Question: good? In one more test, wanna learn ransack, but I'm in a point that I say WTF, take look image please:

Is all repeat, I know wHy, I put Product.all in index.html.erb:
'''
<%= search_form_for @q do |f| %>
<%= f.label :name_cont, "Name" %>
<br />
<%= f.search_field :name_cont %>
<br />
<%= f.label :hd, "Brand" %>
<br />
<%= f.collection_check_boxes :brand, Product.all, :brand, :brand %>
<br />
<%= f.label :hd, "HD" %>
<br />
<%= f.collection_check_boxes :hd, Product.all, :hd, :hd %>
(...)
<%= f.submit "Search" %>
<% end %>
'''
In controller have just this:
'''
def index
@q = Product.ransack(params[:q])
@products = @q.result
end
'''
The uniq_value don't work, is error. I wanna that on click in search show just one value... for example, have 2 500 HD's notebooks registered, wanna show just a checkbox with value 500gb and on click, show both notebooks, understand? Thanks !
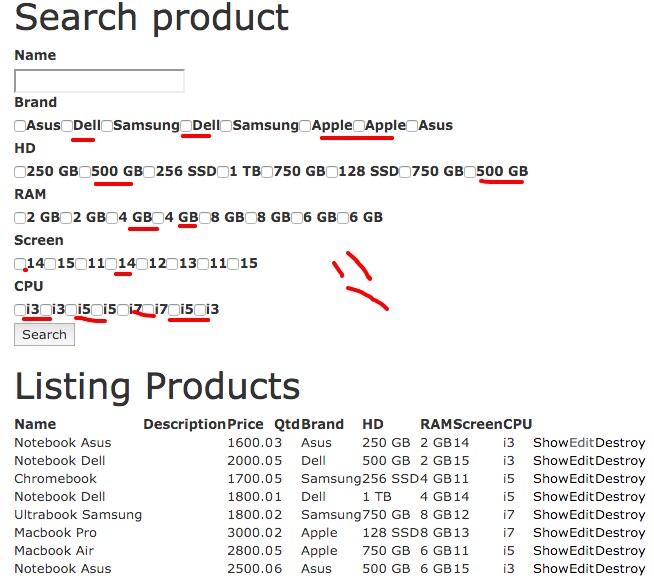
Answer: a cheap and dirty way to accomplish this is to use a distinct select on the particular fields, i.e:
'''
<%= f.collection_check_boxes :brand, Product.select(:brand).distinct, :brand, :brand %>
'''
and
'''
<%= f.collection_check_boxes :hd, Product.select(:hd).distinct, :hd, :hd %>
'''
This results in an SQL Query like 'SELECT DISTINCT brand FROM products'.
A cleaner way, if possible, is to normalize your database and create a model called 'Brands' and link the products with brands i.e a product belongs to a brand.